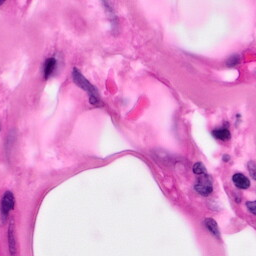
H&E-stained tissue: Pancreatic